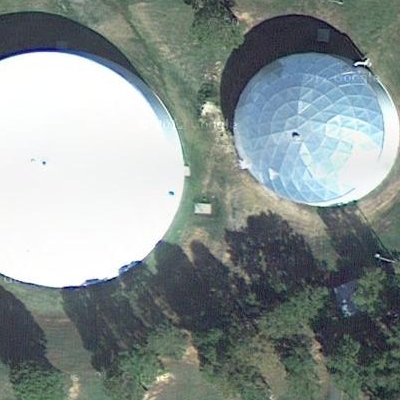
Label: Industry